Question: If I do 'self.imageOfCatalog.Image.contentMode = UIViewContentModeScaleAspectFill;// | UIViewContentModeTop;'
I get what I want with a small cache. Looks like IOS then put the center of the image.
I want the UIImageView to show the top of the image and crop the rest.
How would I do so?
This is the screenshot:

Image is good enough. However, I want the part being shown to be the top part rather than the center part.
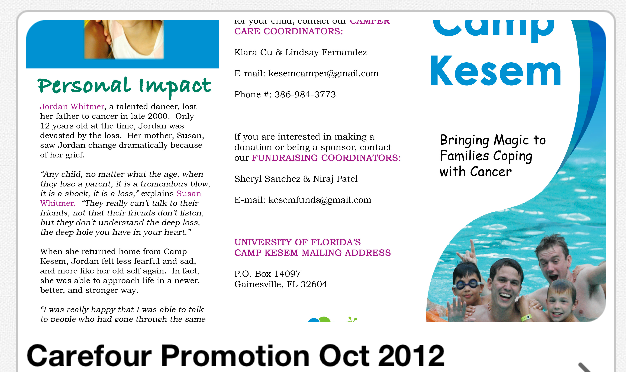
Answer: That's not possible with an UIImageView,
- - - '[self setClipsToBounds:YES];'- -
An example could be found <URL>.